Question: It is required to place a number of queens so that there is a queen in each row and column. Find the number of different placements of queens that satisfy the constraint that queens cannot attack each other. At the same time, the newly placed queen cannot be eaten by the existing knight, but there is no need to consider whether the knight will be attacked by the queen.
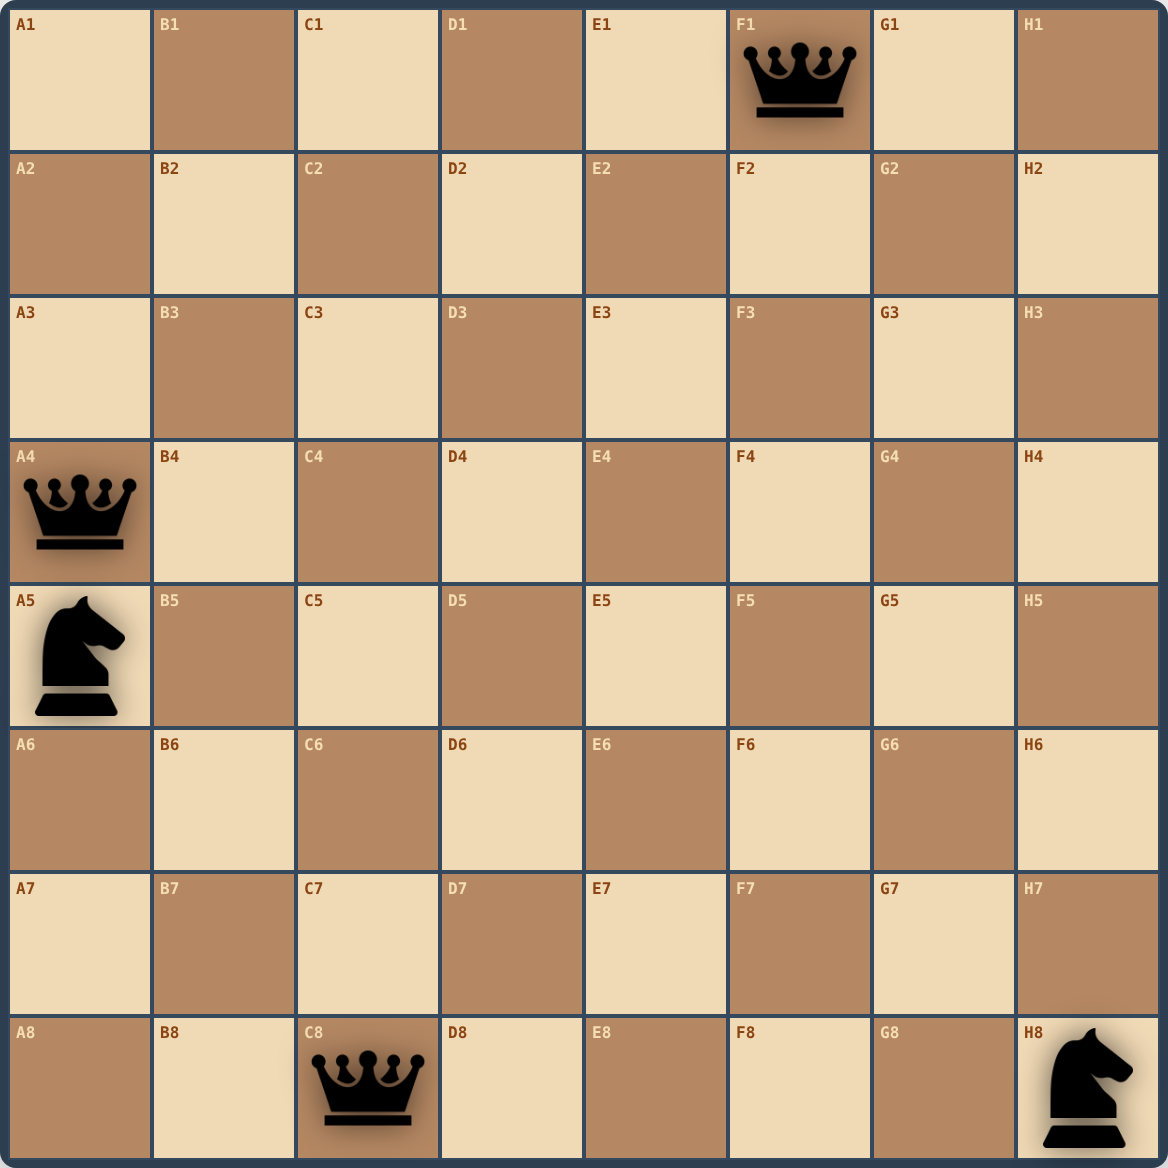
Answer: 2